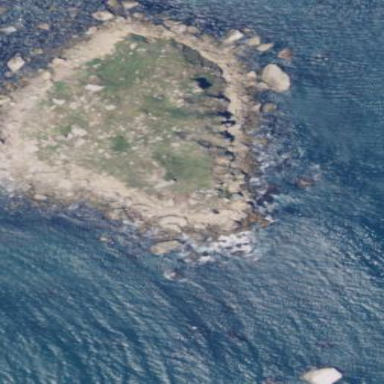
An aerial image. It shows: Islet along the coastline.